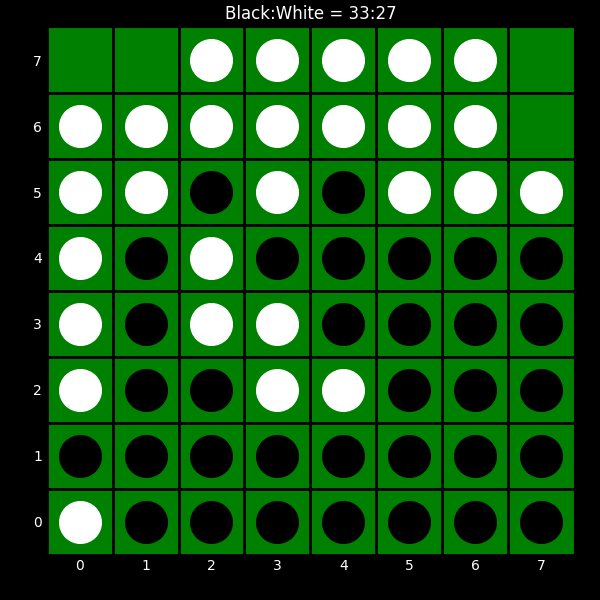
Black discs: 33
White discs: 27